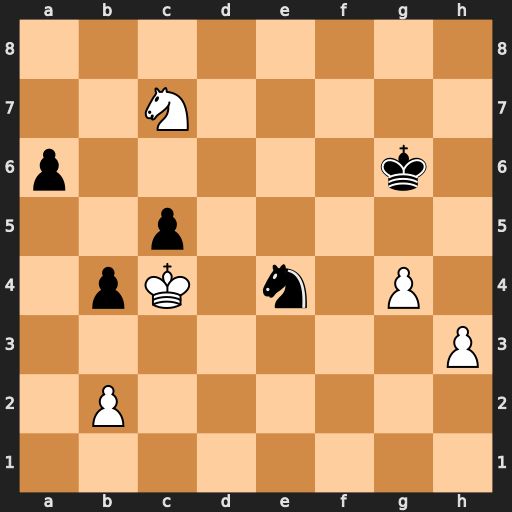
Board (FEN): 8/2N5/p5k1/2p5/1pK1n1P1/7P/1P6/8
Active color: w
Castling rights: -
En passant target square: -
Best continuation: Nxa6 Nf2 Nxc5 Nxh3 Ne4